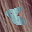
Label: 8